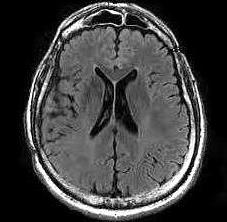
Label: notumor